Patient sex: M
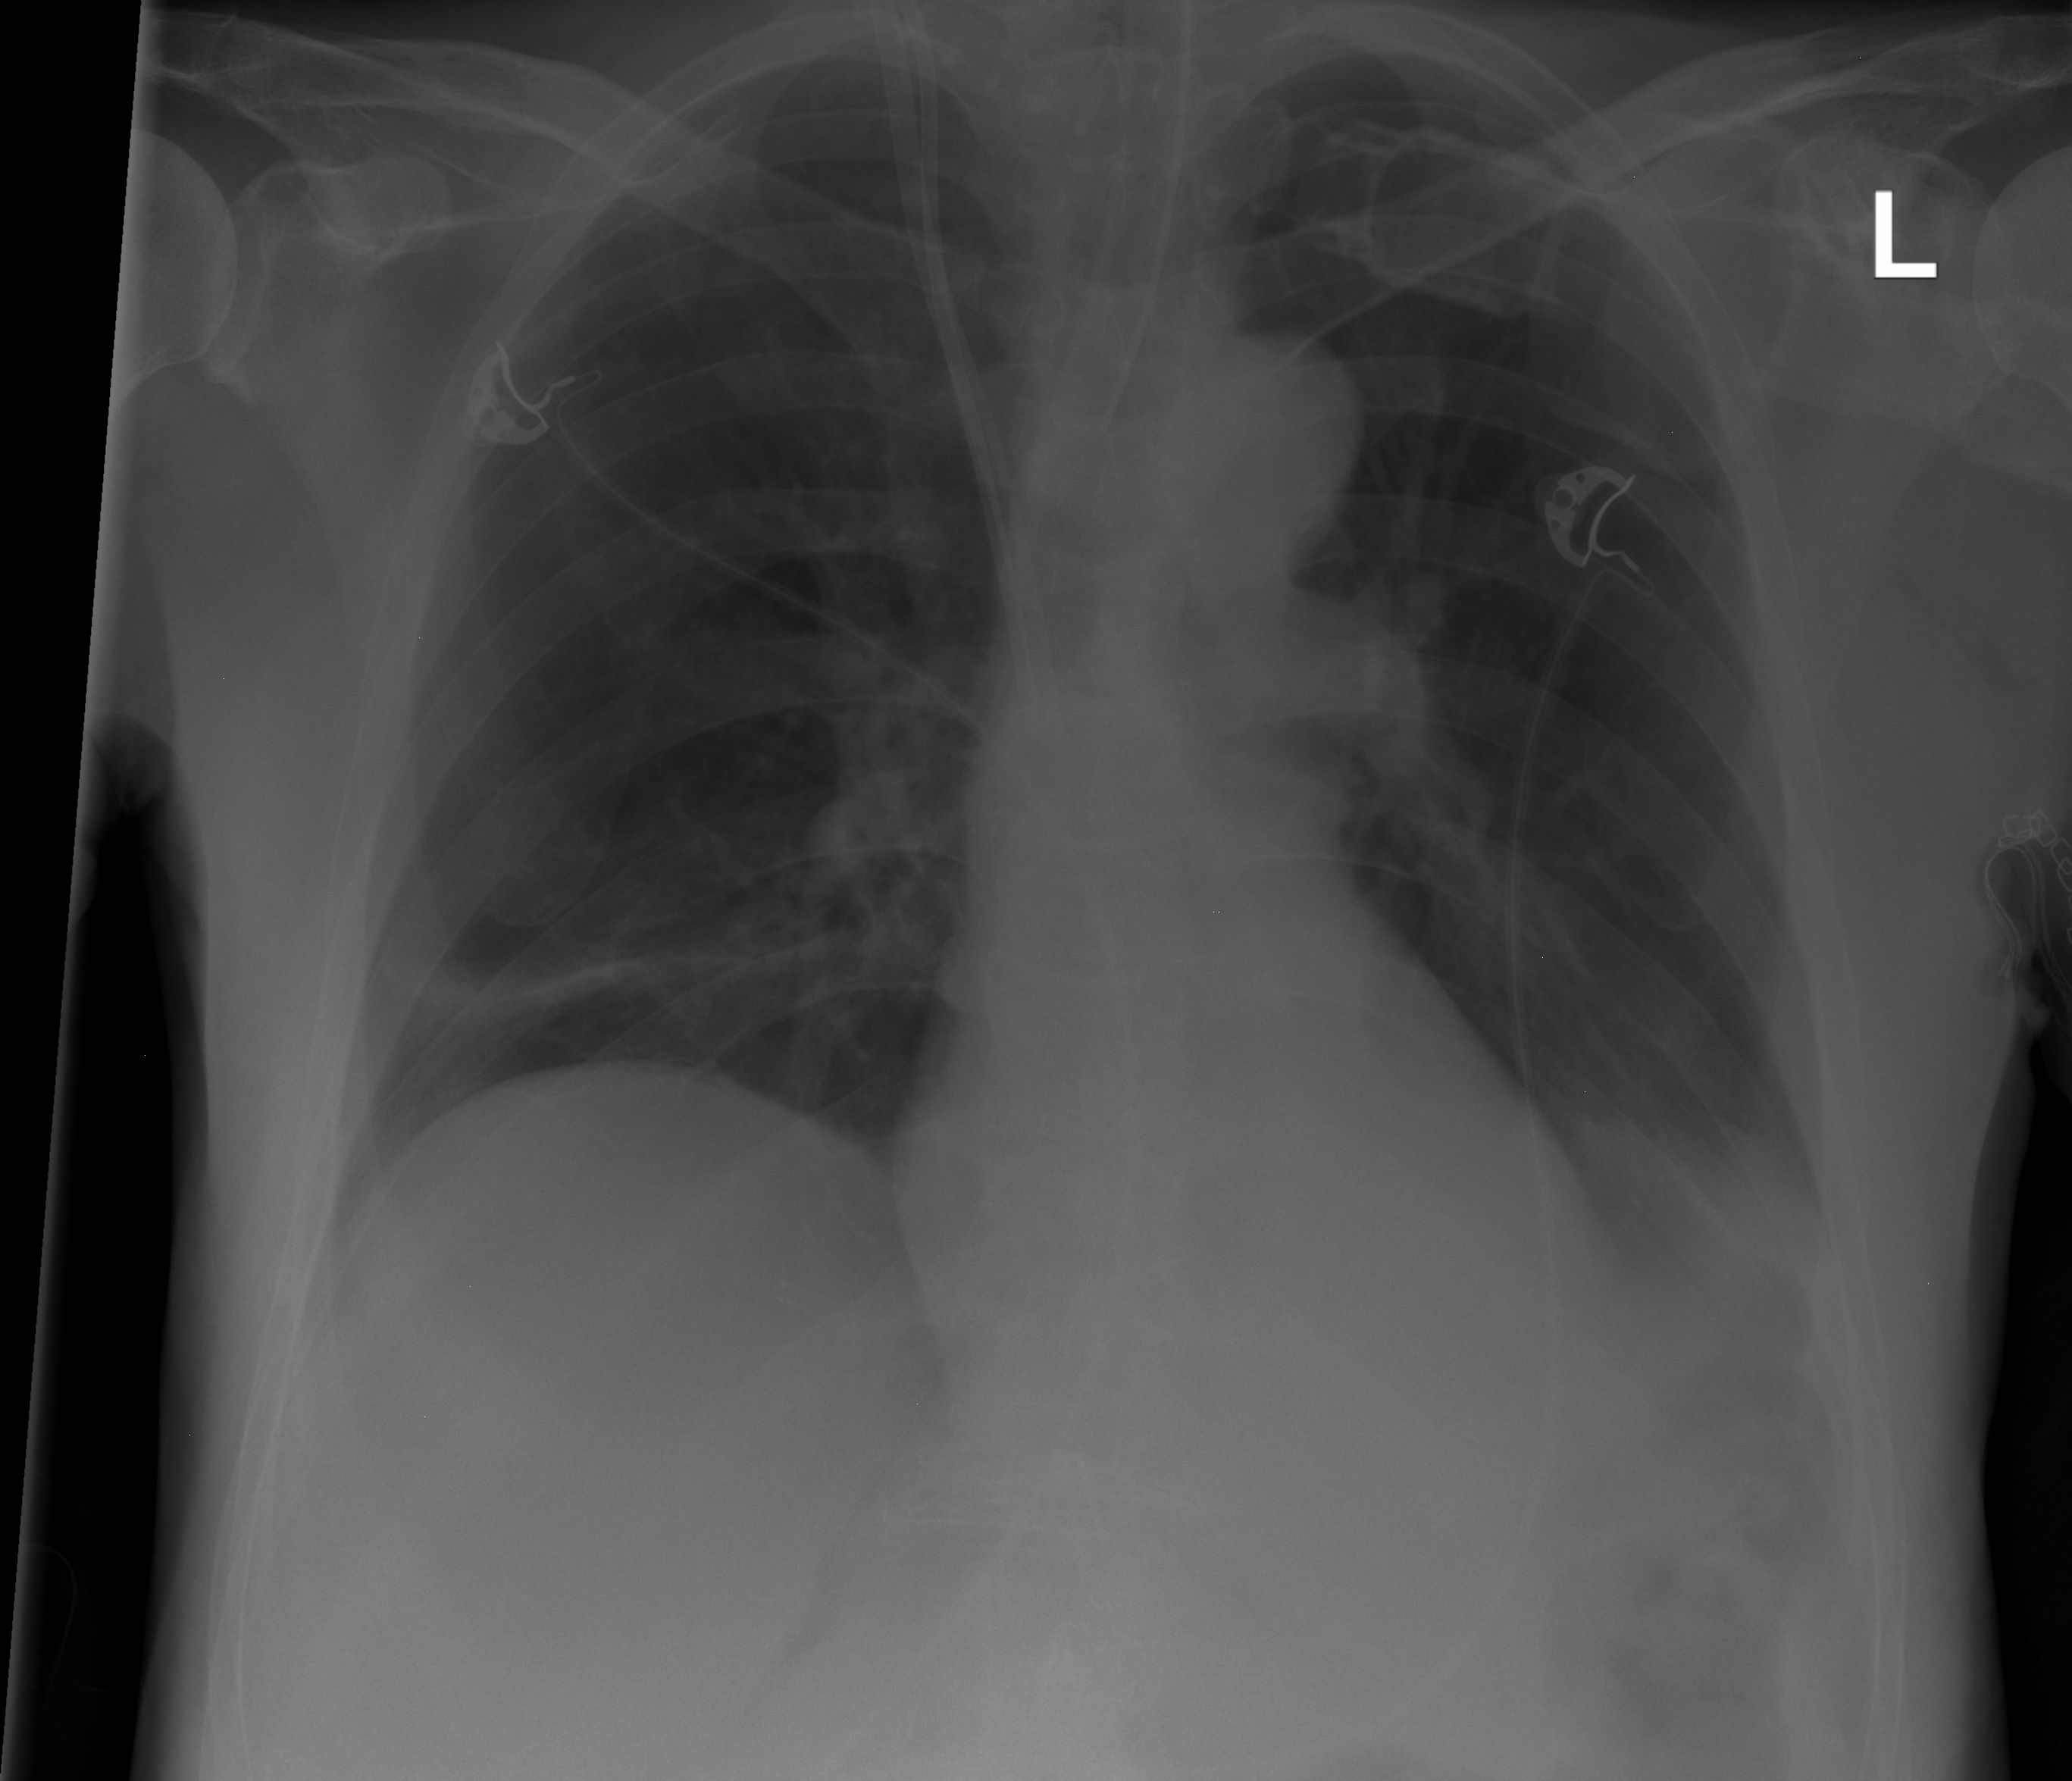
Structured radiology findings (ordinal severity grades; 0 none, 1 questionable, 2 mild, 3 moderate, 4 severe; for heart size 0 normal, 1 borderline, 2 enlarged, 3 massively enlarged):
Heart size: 0
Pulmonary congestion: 0
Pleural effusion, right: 0
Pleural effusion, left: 2
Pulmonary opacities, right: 0
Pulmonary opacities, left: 0
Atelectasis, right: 2
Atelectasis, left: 2